Question: What is the value of this measurement?
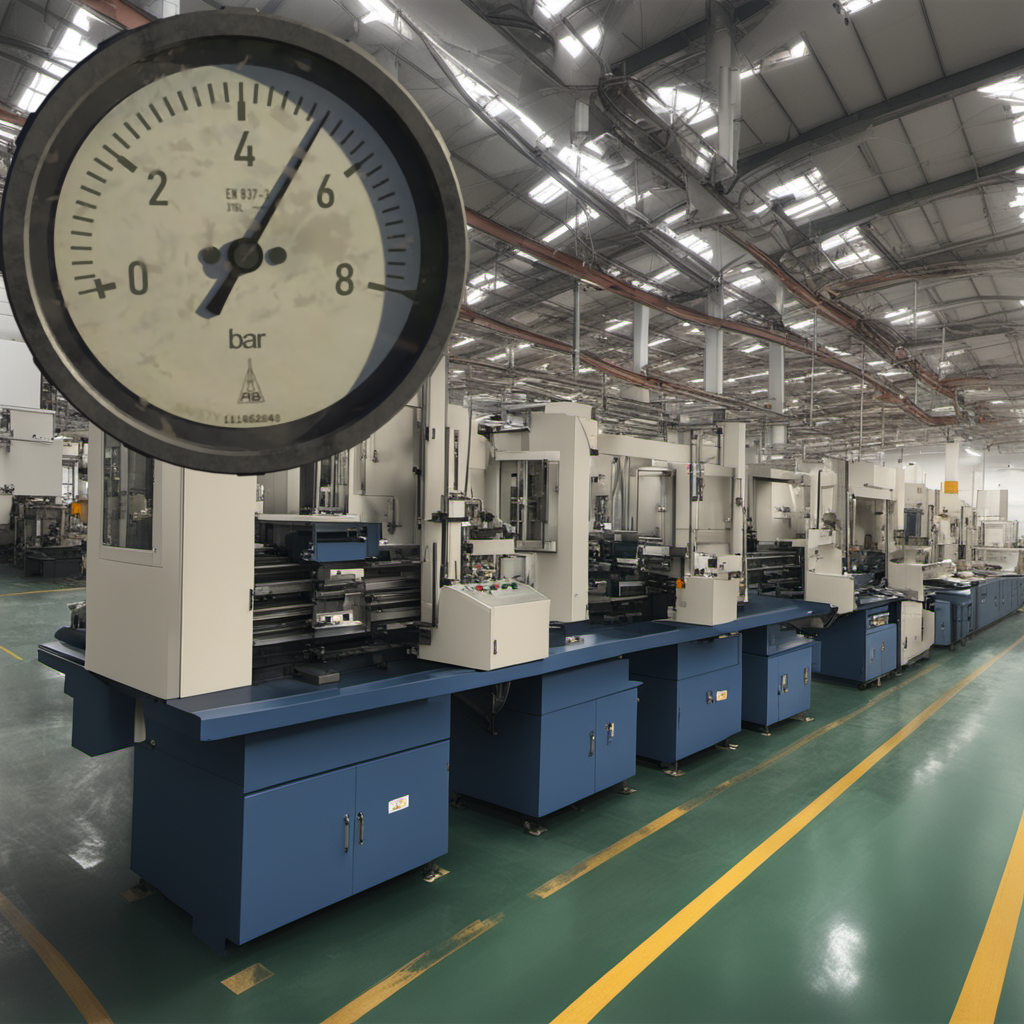
Answer: The result is 5.17
Question: What is the reading range of the measurement in the image?
Answer: The range is from 0 to 8
Question: What is the minimum and maximum value of the measurement shown in the image?
Answer: The minimum value is 0 and the maximum value is 8